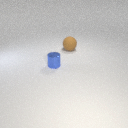
large brown rubber sphere behind small blue metal cylinder